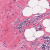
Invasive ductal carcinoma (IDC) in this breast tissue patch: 1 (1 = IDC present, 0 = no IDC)